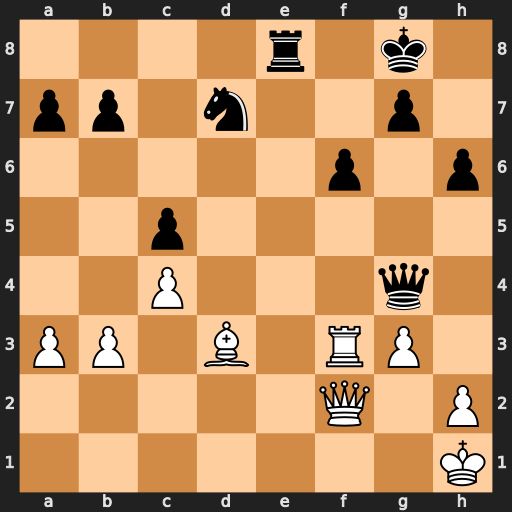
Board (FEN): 4r1k1/pp1n2p1/5p1p/2p5/2P3q1/PP1B1RP1/5Q1P/7K
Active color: w
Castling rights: -
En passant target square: -
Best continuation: Bf5 Qg5 Bxd7